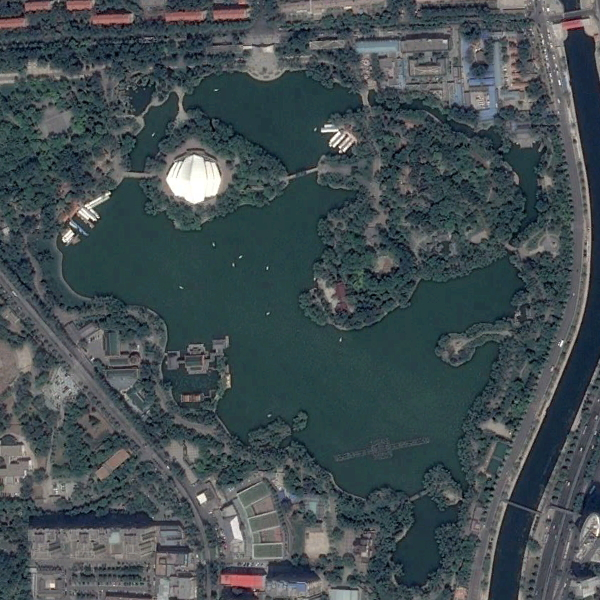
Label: Park